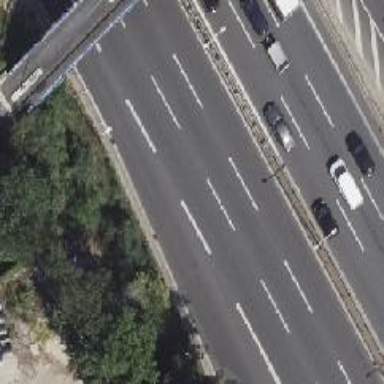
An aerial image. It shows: Motorway junction.